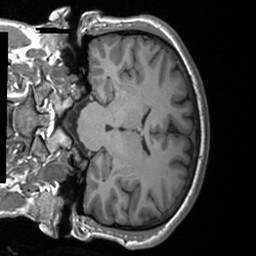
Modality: T1w
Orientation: coronal
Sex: male
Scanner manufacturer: siemens
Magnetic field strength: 3 T
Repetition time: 1.9 s
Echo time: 0.00226 s